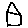
Label: house